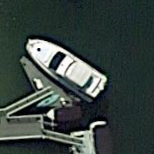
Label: Civil_yacht